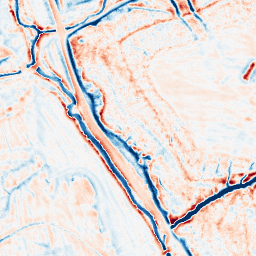
Category: edge_preserving
Decomposition family: bilateral
Decomposition parameters: d: 15
sigma_color: 25
sigma_space: 150
Upsampling method: quadratic
Upsampling parameters: scale: 8
Upsampling scale: 8